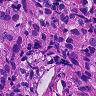
Metastatic tissue present: yes